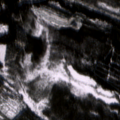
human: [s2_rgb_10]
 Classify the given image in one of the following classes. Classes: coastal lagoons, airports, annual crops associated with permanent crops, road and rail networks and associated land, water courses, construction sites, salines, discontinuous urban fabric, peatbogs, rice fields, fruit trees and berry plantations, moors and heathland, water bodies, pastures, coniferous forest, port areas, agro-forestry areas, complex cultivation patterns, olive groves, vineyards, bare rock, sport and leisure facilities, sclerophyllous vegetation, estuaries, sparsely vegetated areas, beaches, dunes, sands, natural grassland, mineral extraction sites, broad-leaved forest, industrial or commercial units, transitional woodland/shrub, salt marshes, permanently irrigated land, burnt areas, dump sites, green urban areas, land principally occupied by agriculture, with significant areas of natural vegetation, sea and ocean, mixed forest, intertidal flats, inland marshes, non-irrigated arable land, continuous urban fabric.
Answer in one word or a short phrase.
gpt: coniferous forest, mixed forest, transitional woodland/shrub